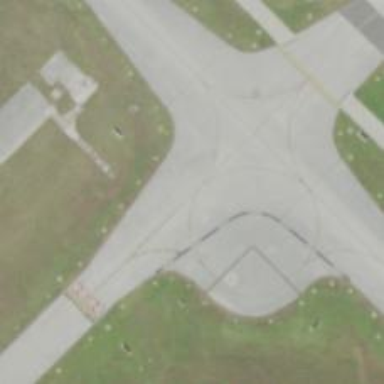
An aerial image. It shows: View of taxiway at the airport.